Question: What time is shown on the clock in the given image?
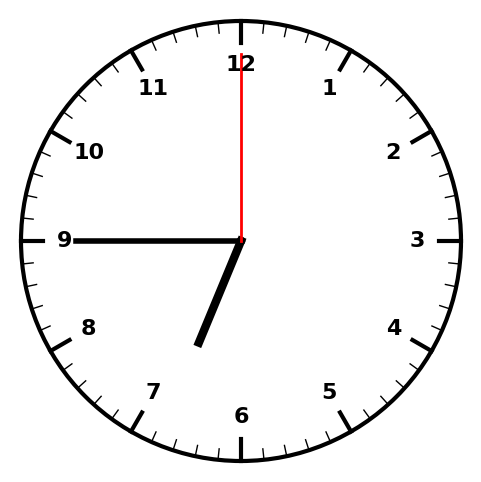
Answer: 06:45:00